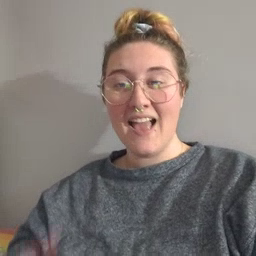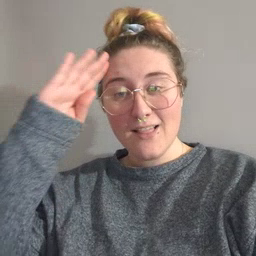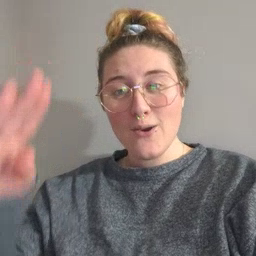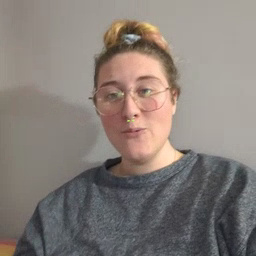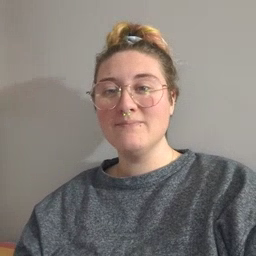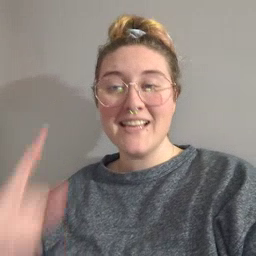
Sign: hello